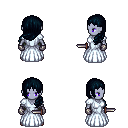
a pixel art fantasy rpg character, female body template, dark elf, purple skin, underdress, teal pants, raven left-swept hairstyle, metal gloves, brown shoes, dagger, four views (front, back, left, right), 2x2 character sprite sheet, small pixel art, hard edges, no anti-aliasing